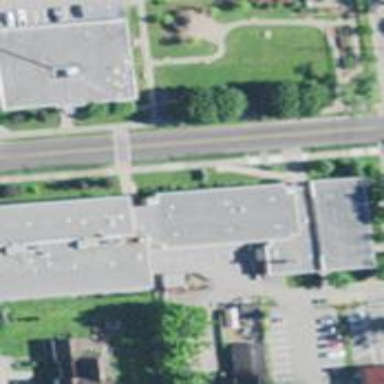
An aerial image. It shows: College building.